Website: apple-inc
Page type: cart
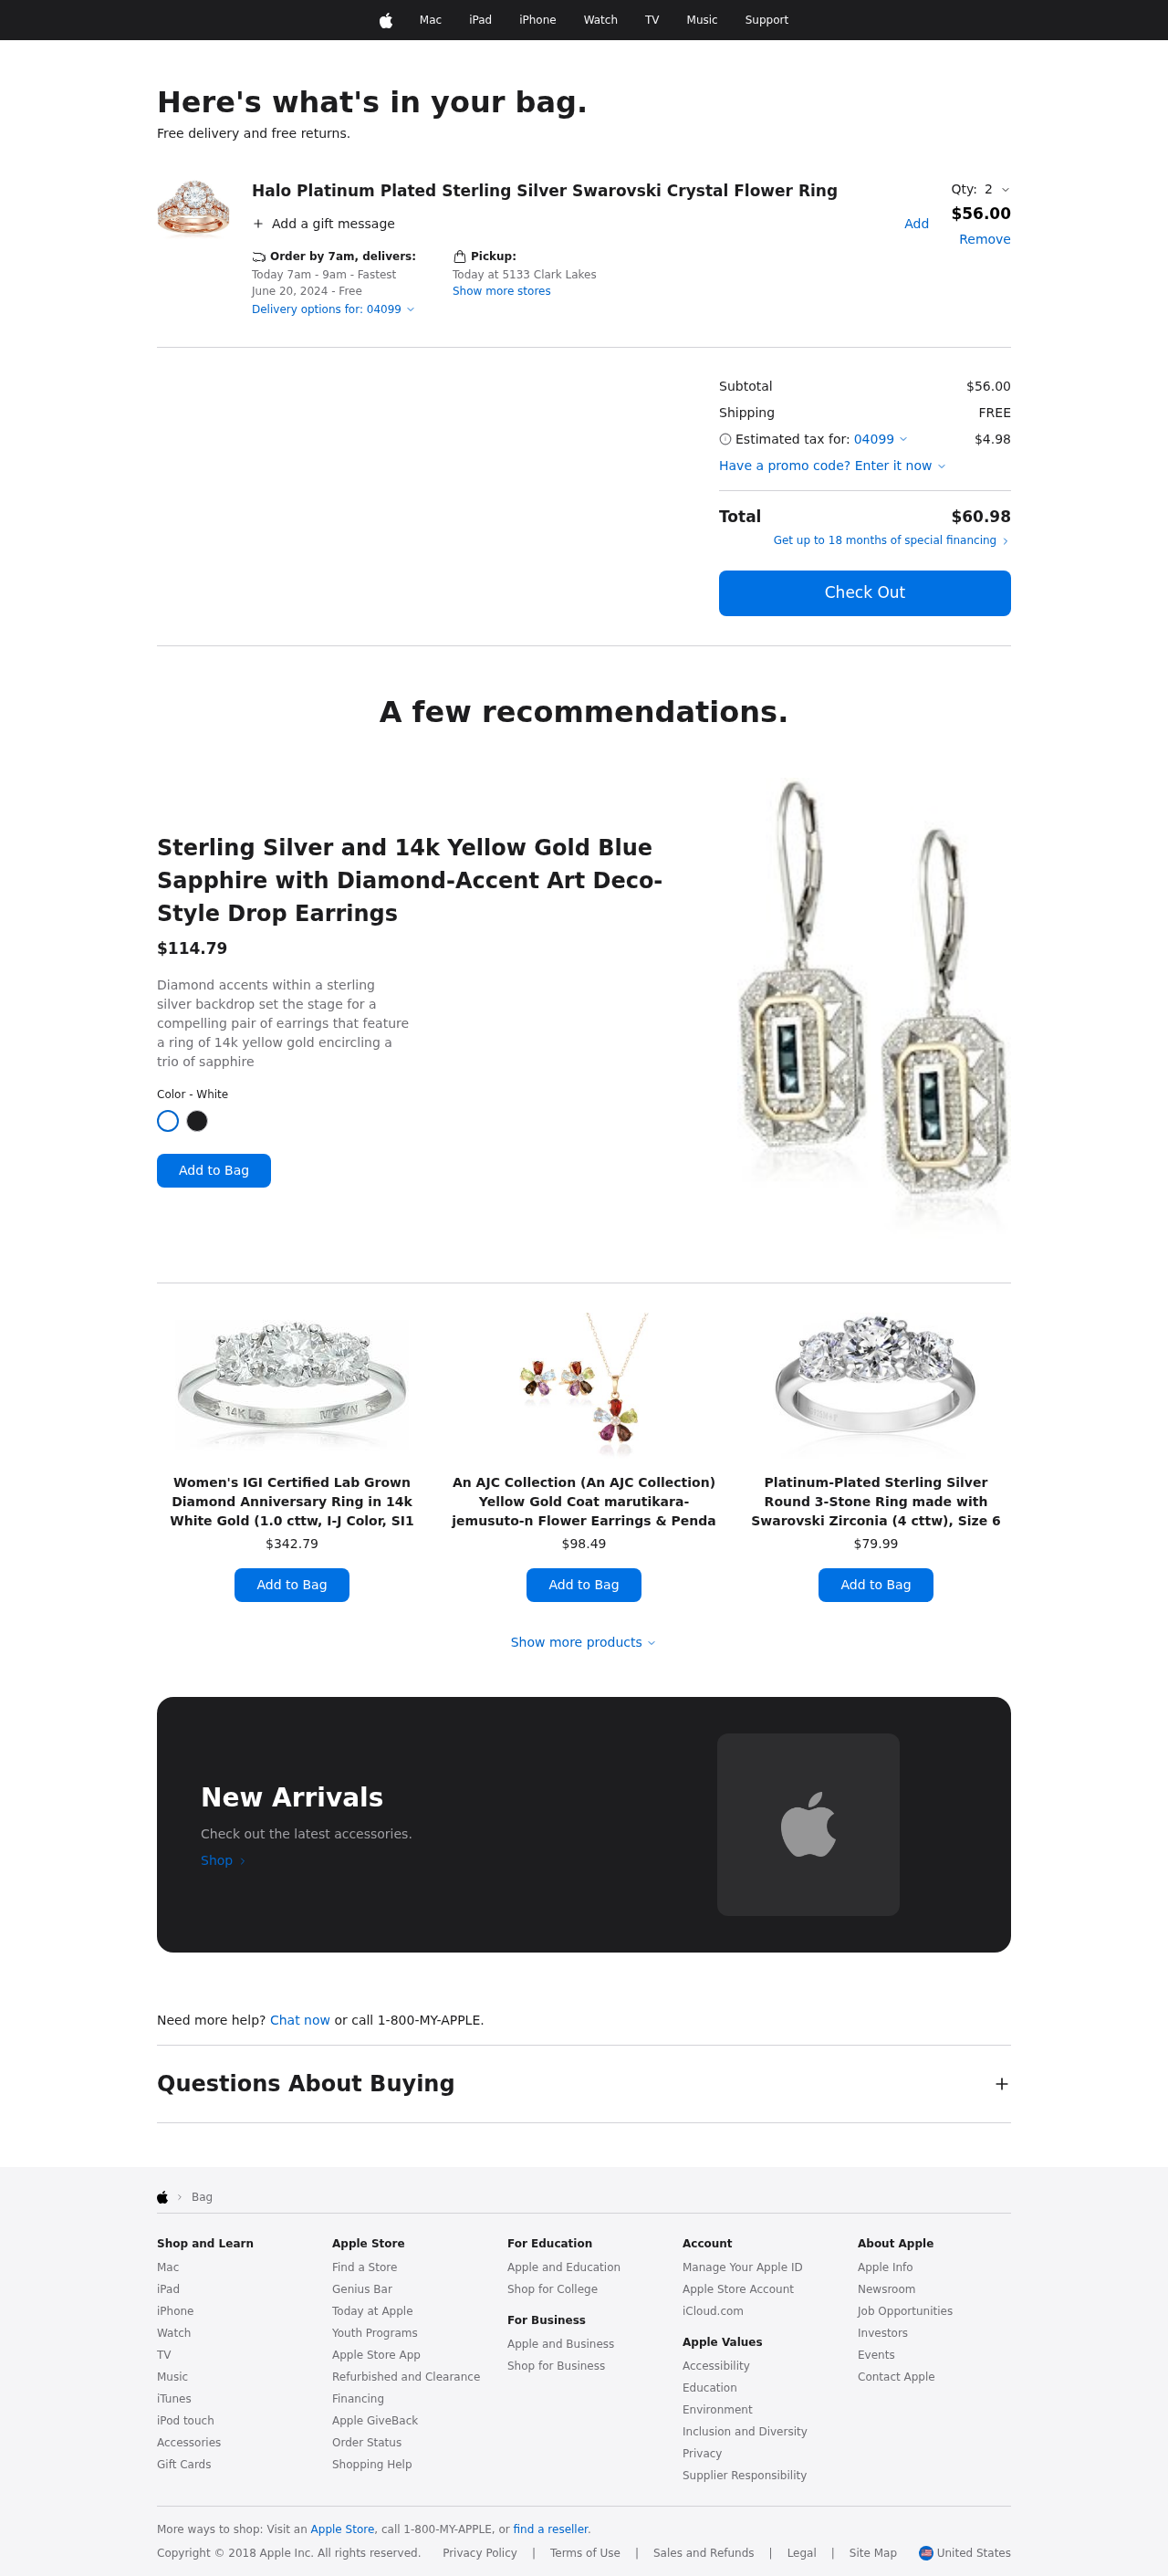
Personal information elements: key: PII_LOCATION1_STREET
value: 5133 Clark Lakes
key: PII_POSTCODE
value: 04099
Product elements: key: PRODUCT1_NAME
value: Halo Platinum Plated Sterling Silver Swarovski Crystal Flower Ring
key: PRODUCT1_PRICE
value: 56
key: PRODUCT1_QUANTITY
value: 2
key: PRODUCT2_DESC
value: Diamond accents within a sterling silver backdrop set the stage for a compelling pair of earrings that feature a ring of 14k yellow gold encircling a trio of sapphire
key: PRODUCT2_NAME
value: Sterling Silver and 14k Yellow Gold Blue Sapphire  with Diamond-Accent Art Deco-Style Drop Earrings
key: PRODUCT2_PRICE
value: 114.79
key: PRODUCT3_NAME
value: Women's IGI Certified Lab Grown Diamond Anniversary Ring in 14k White Gold (1.0 cttw, I-J Color, SI1
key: PRODUCT3_PRICE
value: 342.79
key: PRODUCT4_NAME
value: An AJC Collection (An AJC Collection) Yellow Gold Coat marutikara-jemusuto-n Flower Earrings & Penda
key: PRODUCT4_PRICE
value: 98.49
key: PRODUCT5_NAME
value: Platinum-Plated Sterling Silver Round 3-Stone Ring made with Swarovski Zirconia (4 cttw), Size 6
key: PRODUCT5_PRICE
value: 79.99
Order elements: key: ORDER_SHIPPING_DATE
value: Today 7am - 9am
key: ORDER_DELIVERY_DATE
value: June 20, 2024
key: ORDER_SUBTOTAL
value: $56.00
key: ORDER_SHIPPING_COST
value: FREE
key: ORDER_TAX
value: $4.98
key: ORDER_TOTAL
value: $60.98